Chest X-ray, AP view. Patient: 38 years old, sex F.
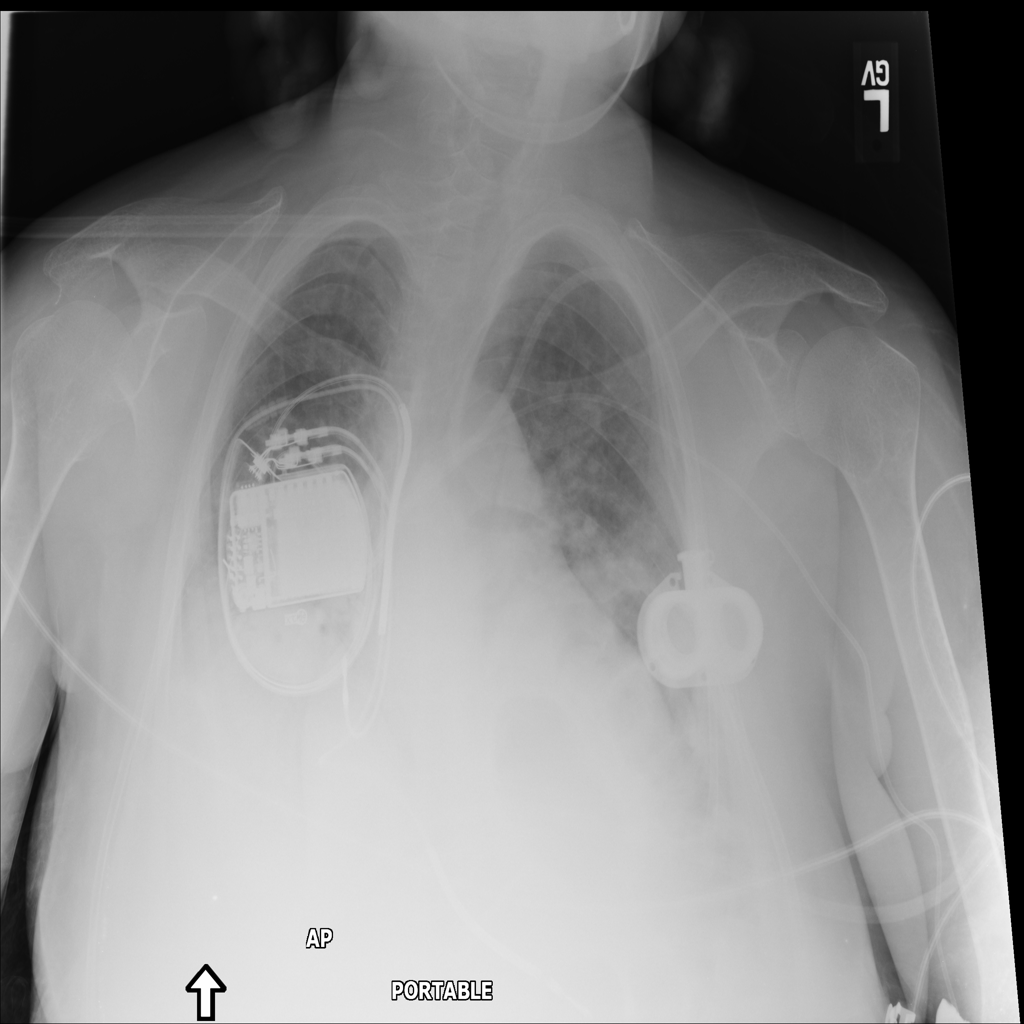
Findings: Cardiomegaly